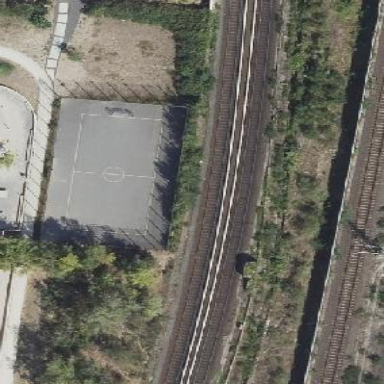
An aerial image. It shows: Asphalt soccer pitch for outdoor leisure and sports activities.